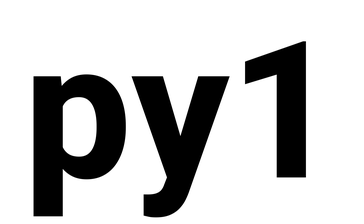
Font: Roboto_ExtraBold